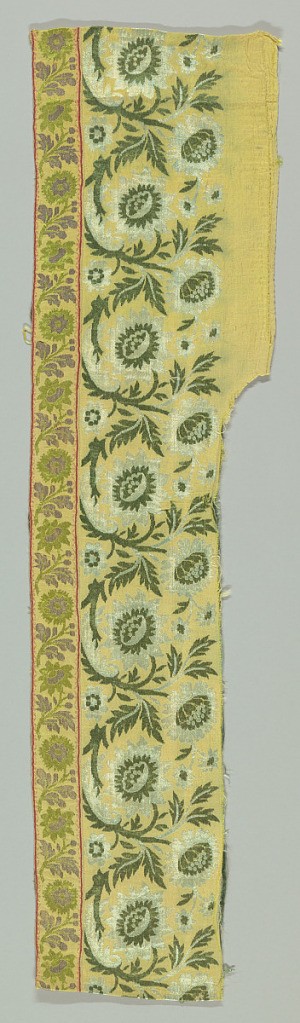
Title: Shawl fragment
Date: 1800–1850
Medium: silk, cotton Technique: plain compound twill
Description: Tan ground of fine cotton twill with design of continuous scrolling sprays of sunflower-like flowers and toothed leaves in green and white silk cloth binding. Guard strips at bottom with small scrolling flower sprays in mauve and yellow-green. Bud and pencil stripe guard borders. Selvage is plain in border, twilled in field